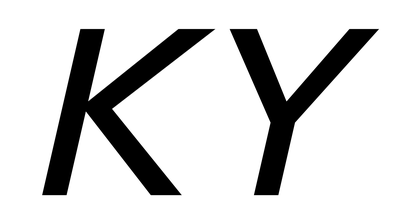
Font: InstrumentSans-Italic_Medium_Italic